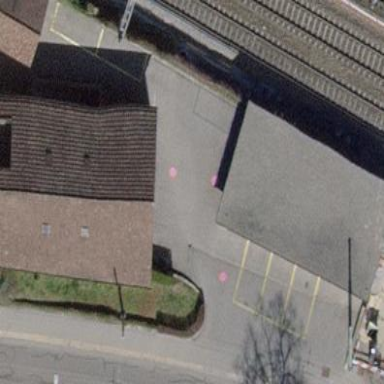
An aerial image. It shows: Garages with flat roofs.